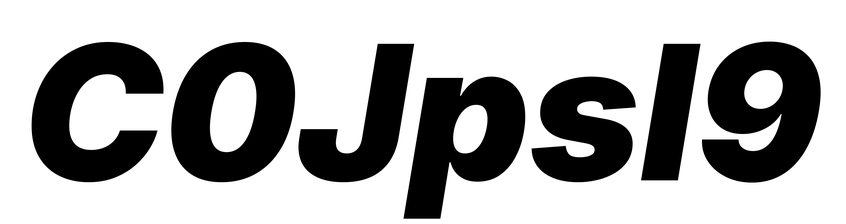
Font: Inter-Italic_Black_Italic